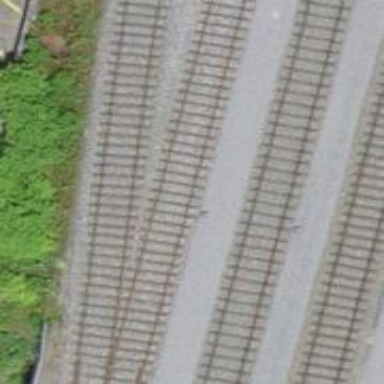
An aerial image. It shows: Single-track electrified railway service yard with contact line for trains.